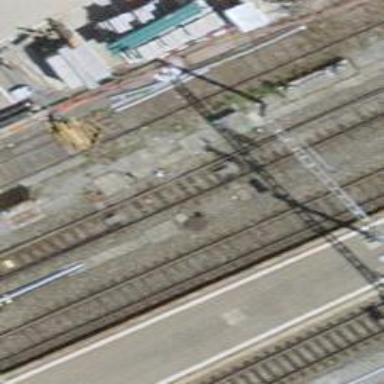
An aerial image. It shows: Railway switch.